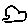
Label: cloud